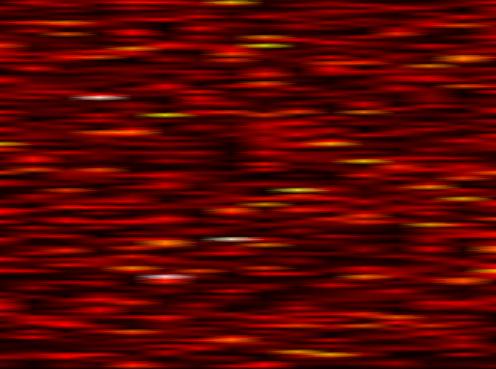
Label: OFDM